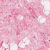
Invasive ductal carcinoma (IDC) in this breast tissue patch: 0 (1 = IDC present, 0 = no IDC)